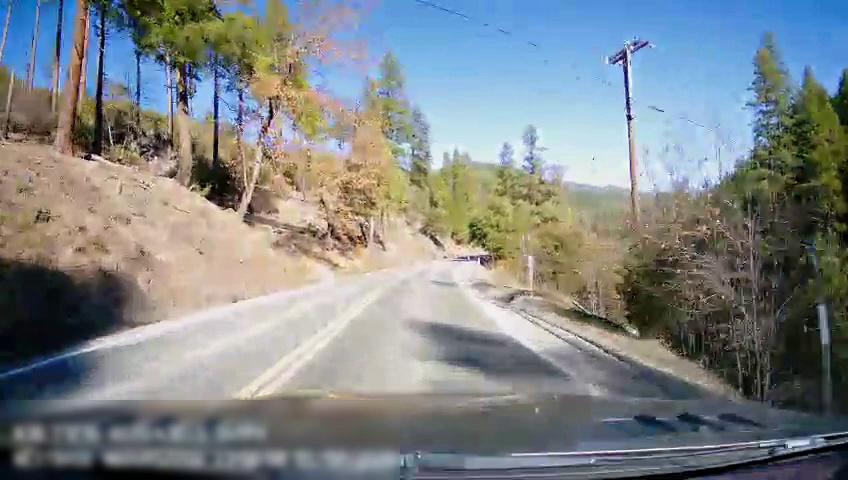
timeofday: Day
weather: Sunny
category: Drivable Space
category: Drivable Space
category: Lanes | Opposite Lane
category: Lanes | Current Lane
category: Lanes | Opposite Lane
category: Lanes | Current Lane